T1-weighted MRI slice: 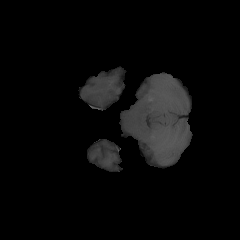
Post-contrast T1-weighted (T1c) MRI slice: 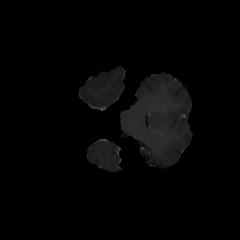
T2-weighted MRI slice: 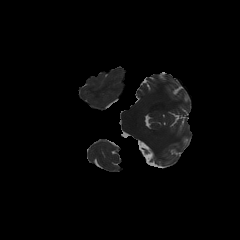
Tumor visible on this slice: no